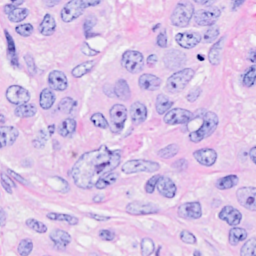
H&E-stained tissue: Breast